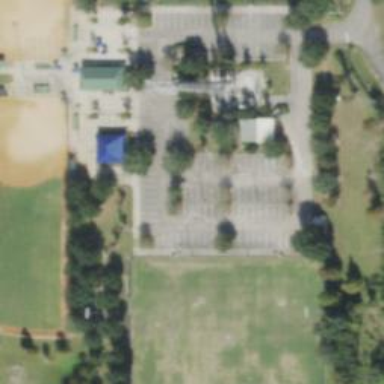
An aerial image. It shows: Service road near baseball field with grass soccer field nearby.